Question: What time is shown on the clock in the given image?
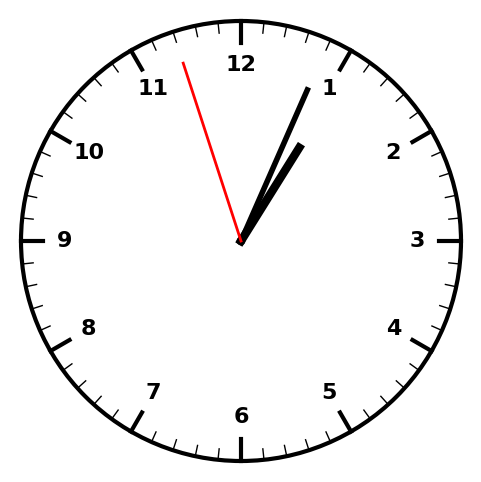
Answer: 01:03:57